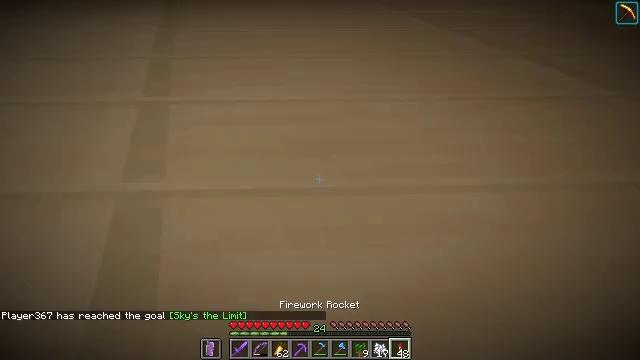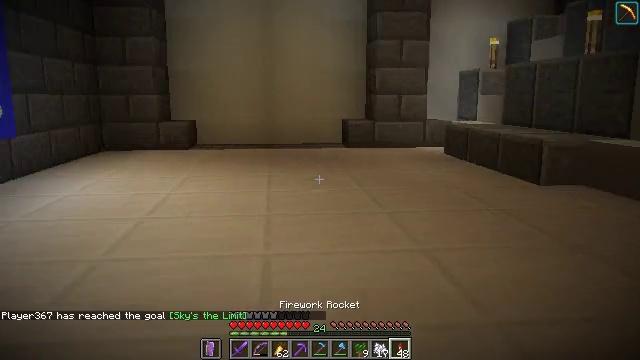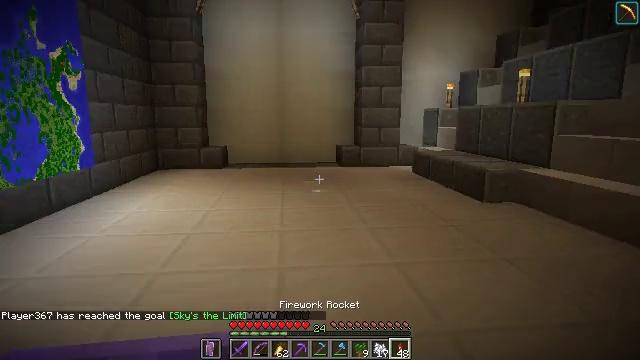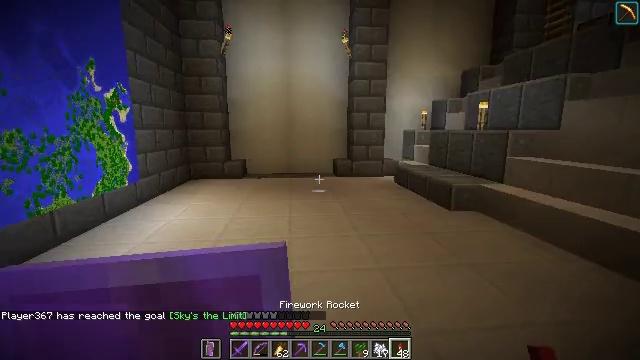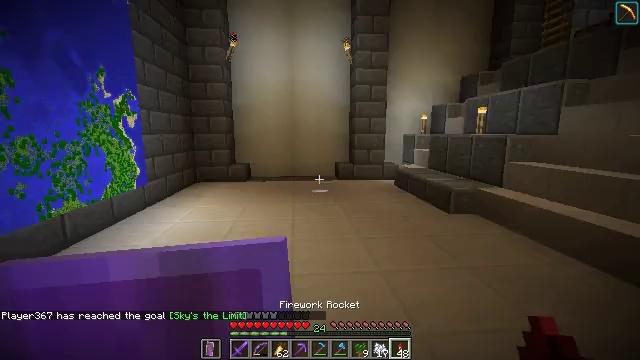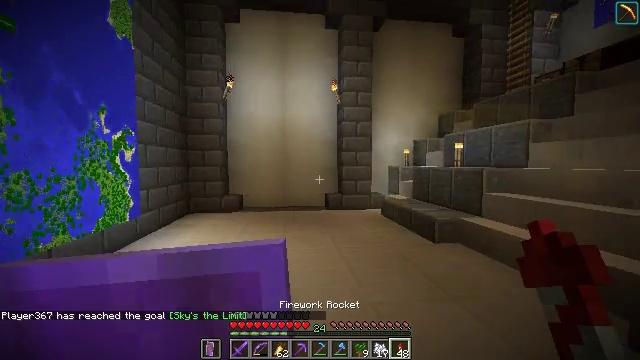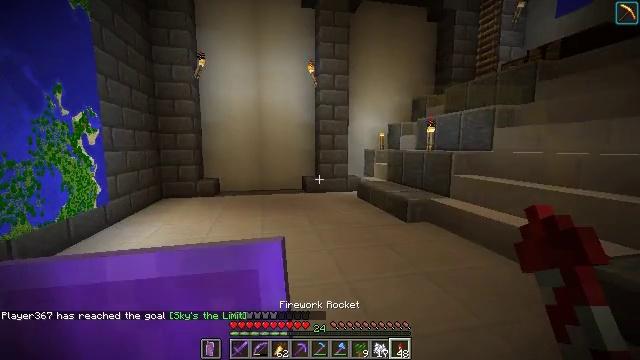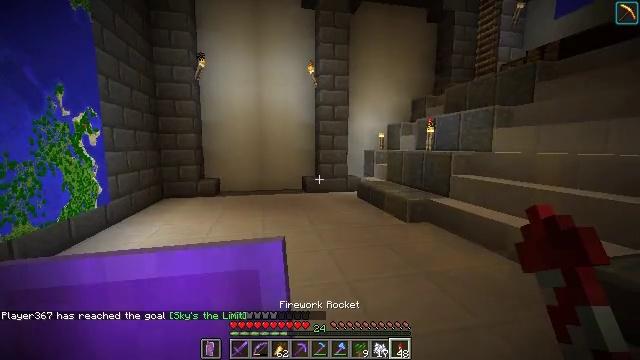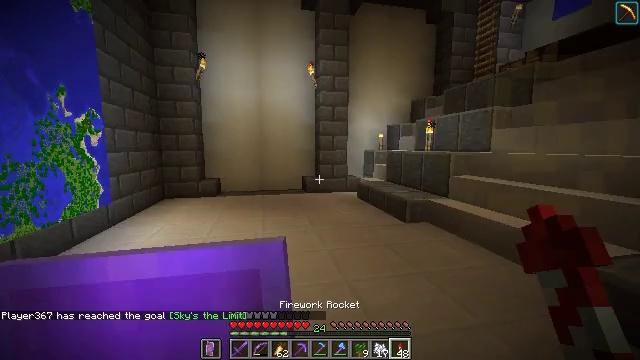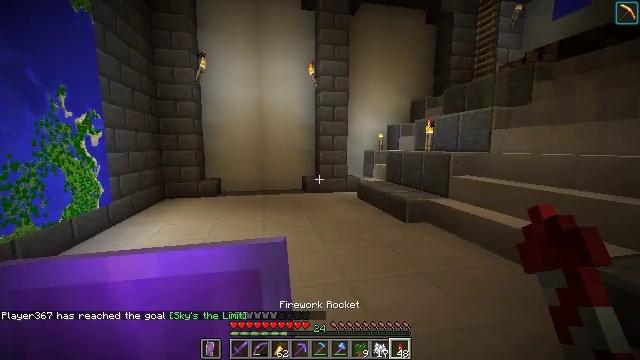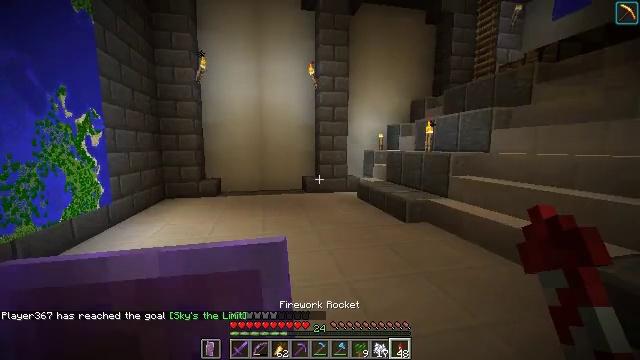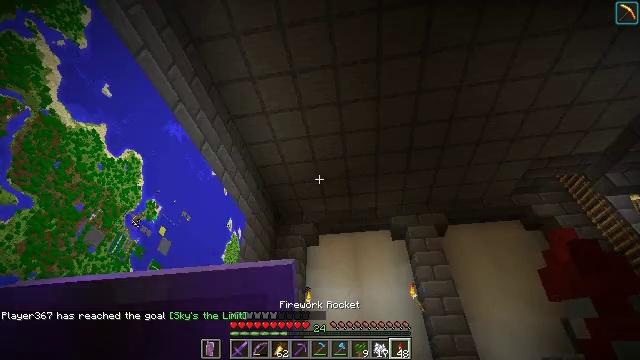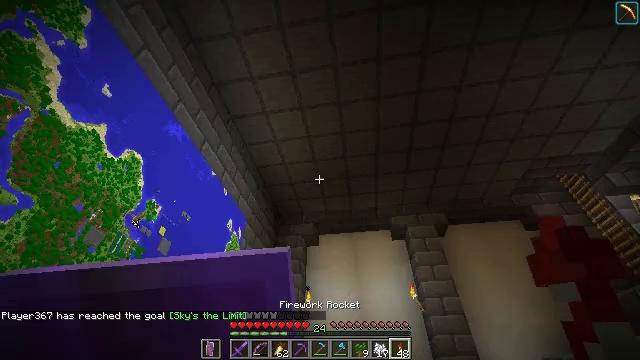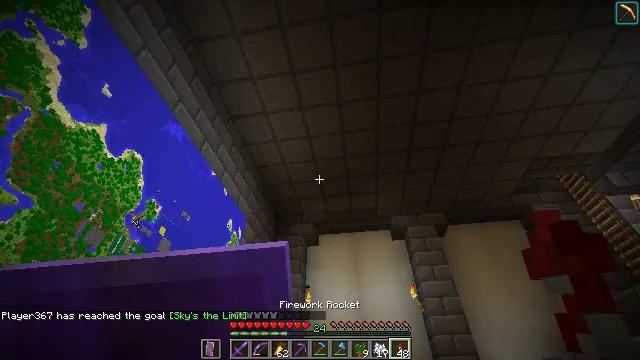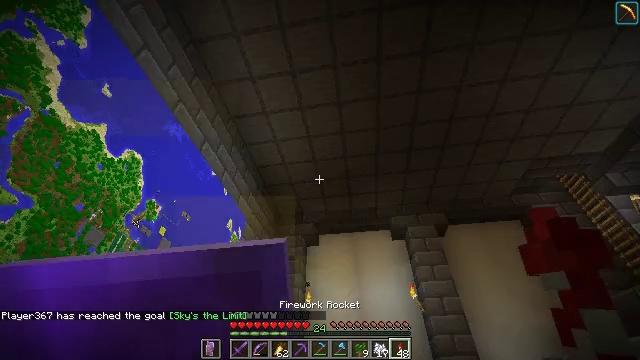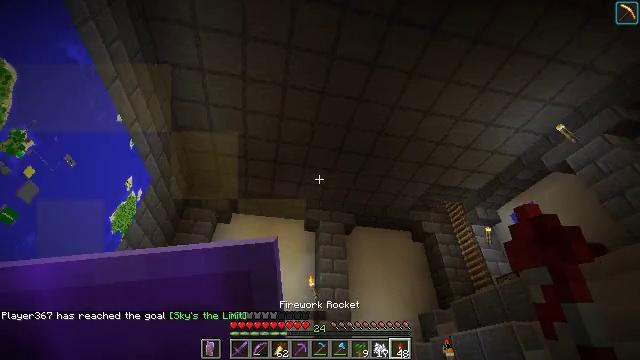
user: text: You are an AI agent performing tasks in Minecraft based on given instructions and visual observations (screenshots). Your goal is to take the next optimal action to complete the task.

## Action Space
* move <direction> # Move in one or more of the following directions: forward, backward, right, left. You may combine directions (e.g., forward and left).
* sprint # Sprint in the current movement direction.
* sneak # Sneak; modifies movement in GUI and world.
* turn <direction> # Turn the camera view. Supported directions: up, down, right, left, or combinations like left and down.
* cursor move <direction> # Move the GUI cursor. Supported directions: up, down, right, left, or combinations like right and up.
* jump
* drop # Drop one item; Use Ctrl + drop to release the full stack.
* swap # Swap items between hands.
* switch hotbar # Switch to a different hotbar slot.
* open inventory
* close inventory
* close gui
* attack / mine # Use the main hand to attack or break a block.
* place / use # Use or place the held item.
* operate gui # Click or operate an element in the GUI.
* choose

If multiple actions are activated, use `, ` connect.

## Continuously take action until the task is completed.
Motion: motion action
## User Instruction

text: Collect dark oak log for building.
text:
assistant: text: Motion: no_op
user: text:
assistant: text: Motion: no_op
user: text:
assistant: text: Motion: no_op
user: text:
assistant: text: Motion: no_op
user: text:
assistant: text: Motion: turn right and up
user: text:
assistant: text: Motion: turn right and down
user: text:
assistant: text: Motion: no_op
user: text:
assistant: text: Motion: no_op
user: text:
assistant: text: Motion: no_op
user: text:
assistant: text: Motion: no_op
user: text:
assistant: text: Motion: turn left and up
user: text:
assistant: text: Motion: no_op
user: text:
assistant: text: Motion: no_op
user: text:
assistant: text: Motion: no_op
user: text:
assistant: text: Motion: turn right and down
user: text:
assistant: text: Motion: turn right
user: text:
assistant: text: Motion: no_op
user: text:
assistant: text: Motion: no_op
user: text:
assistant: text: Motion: no_op
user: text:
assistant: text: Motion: no_op
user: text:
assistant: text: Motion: no_op
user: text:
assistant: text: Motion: turn left and down
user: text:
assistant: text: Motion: turn left
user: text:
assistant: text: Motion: no_op
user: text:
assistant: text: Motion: turn left and down
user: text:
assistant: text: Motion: turn left
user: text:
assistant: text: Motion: turn left
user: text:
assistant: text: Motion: no_op
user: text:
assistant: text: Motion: no_op
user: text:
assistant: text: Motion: no_op